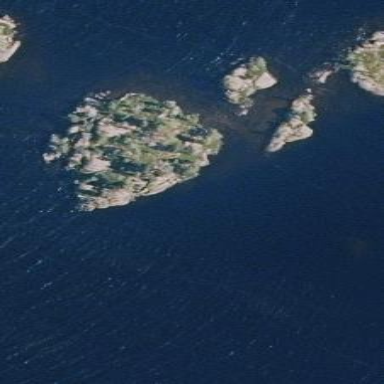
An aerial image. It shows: Islet.